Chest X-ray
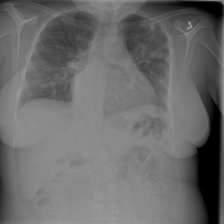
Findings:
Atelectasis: negative
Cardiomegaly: negative
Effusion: negative
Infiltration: negative
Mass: negative
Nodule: negative
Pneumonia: negative
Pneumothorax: negative
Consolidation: negative
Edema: negative
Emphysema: negative
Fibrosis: negative
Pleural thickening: negative
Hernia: negative